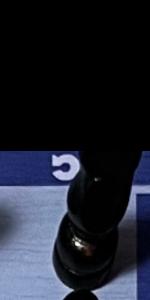
Label: Knight_Black